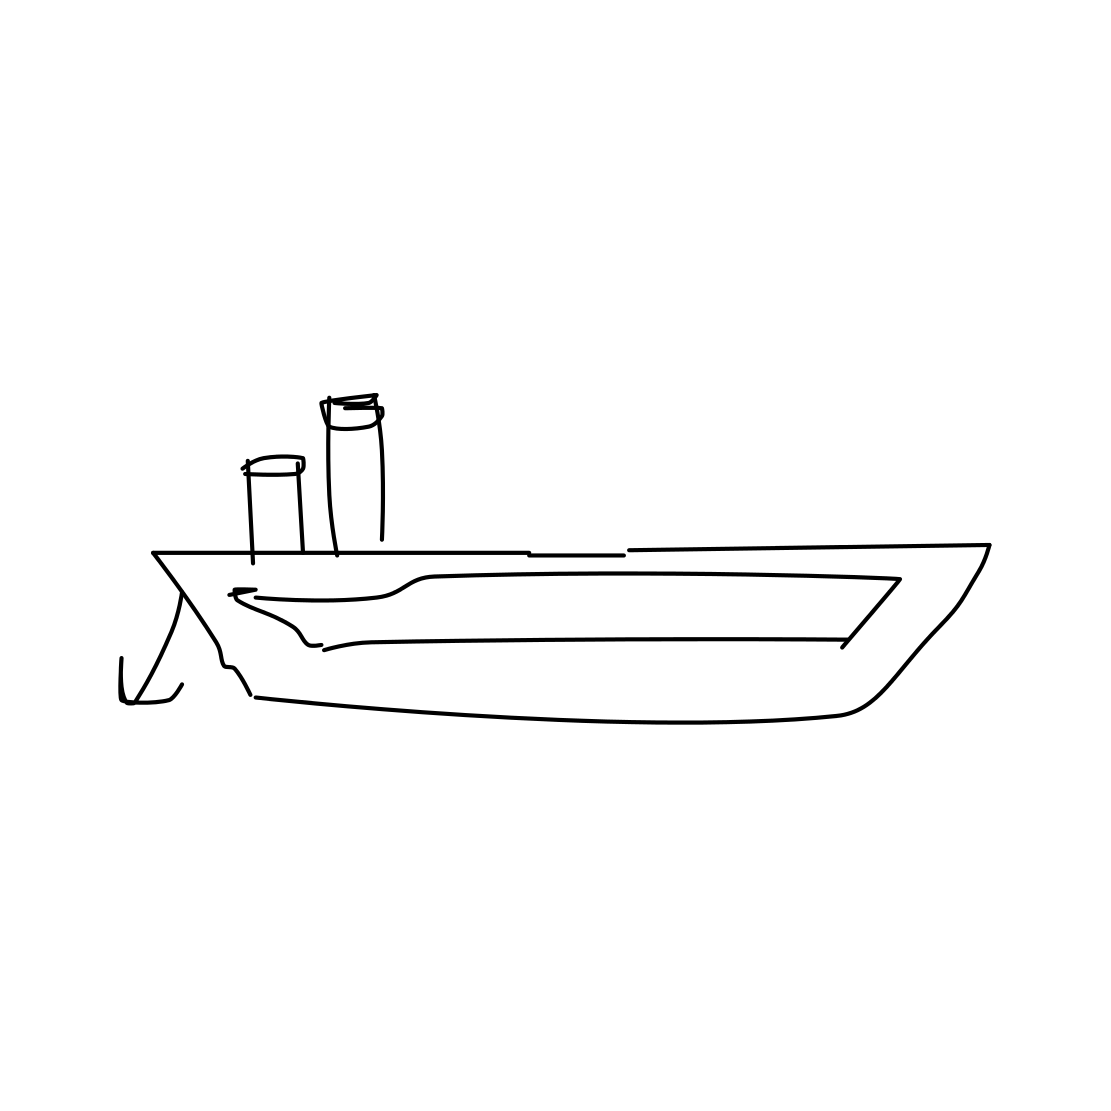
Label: ship